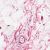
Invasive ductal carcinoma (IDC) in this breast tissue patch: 0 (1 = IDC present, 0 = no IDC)